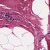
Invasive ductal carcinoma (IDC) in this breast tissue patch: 0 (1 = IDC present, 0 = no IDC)